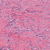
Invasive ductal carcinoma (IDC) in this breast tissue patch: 0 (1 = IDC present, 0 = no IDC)